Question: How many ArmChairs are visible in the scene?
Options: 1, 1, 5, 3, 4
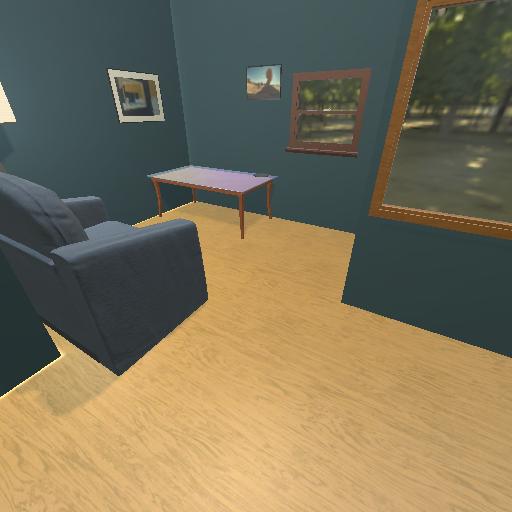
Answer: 1